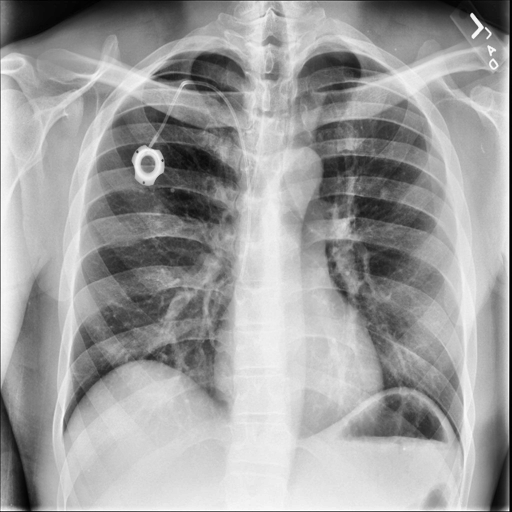
Finding: NORMAL